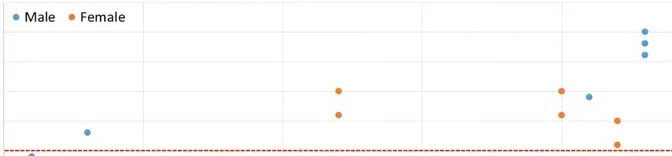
Cytogenomic results of ring chromosome cases in the Chinese population. C: The distribution of age, gender and number of cases of ring chromosomes. Each dot represents one case (blue for male and orange for female). Prenatal cases are placed at age zero while pediatric and adult cases are separated by a red dash line at age 20.
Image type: pathology (immunostaining)